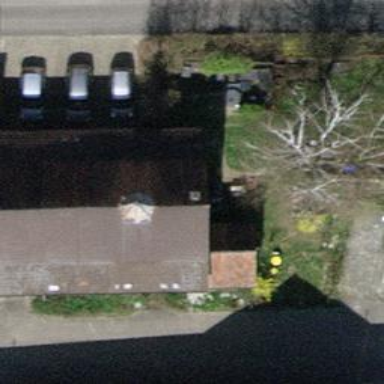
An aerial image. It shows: Detached building with gabled roof.